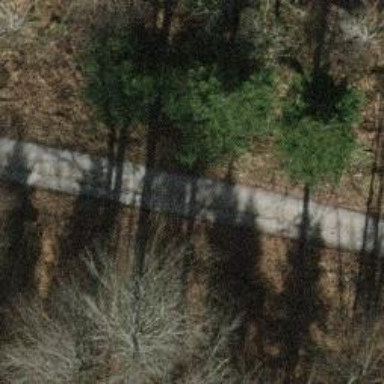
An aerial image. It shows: Well-maintained track road with grade 1 tracktype.